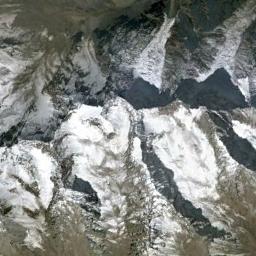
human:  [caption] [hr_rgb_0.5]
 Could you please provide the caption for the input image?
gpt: There is snow on the part of the snowberg .

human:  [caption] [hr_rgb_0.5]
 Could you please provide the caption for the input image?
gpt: The snowberg has some valley glaciers and some horn peaks remain at the top of the snowberg .

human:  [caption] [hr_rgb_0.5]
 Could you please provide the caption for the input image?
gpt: Only the peaks of the snow-capped mountains are covered with snow .

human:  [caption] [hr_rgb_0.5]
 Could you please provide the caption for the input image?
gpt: The snow berg is consist of bare land and white snow .

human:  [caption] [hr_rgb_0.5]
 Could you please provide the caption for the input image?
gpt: There are much snow on the ridges of the snowbergs .